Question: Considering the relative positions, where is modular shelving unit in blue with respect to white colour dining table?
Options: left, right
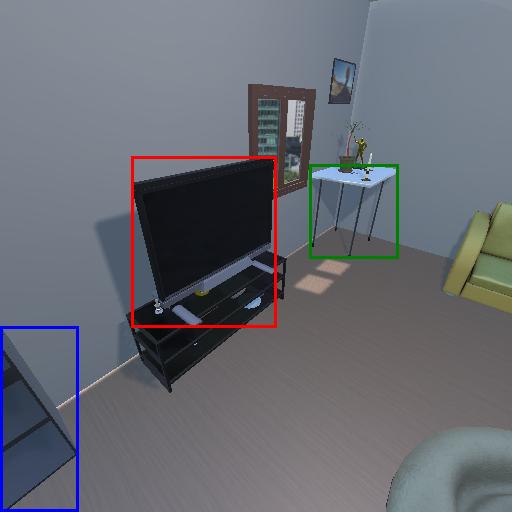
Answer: left